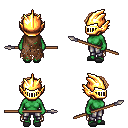
a pixel art fantasy rpg character, female body template, orc, green skin, brown tattered cape, metal pants, light blonde curly afro hairstyle, gold helm, gray slippers, spear, four views (front, back, left, right), 2x2 character sprite sheet, small pixel art, hard edges, no anti-aliasing